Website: bh-photo
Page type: customer-info-address
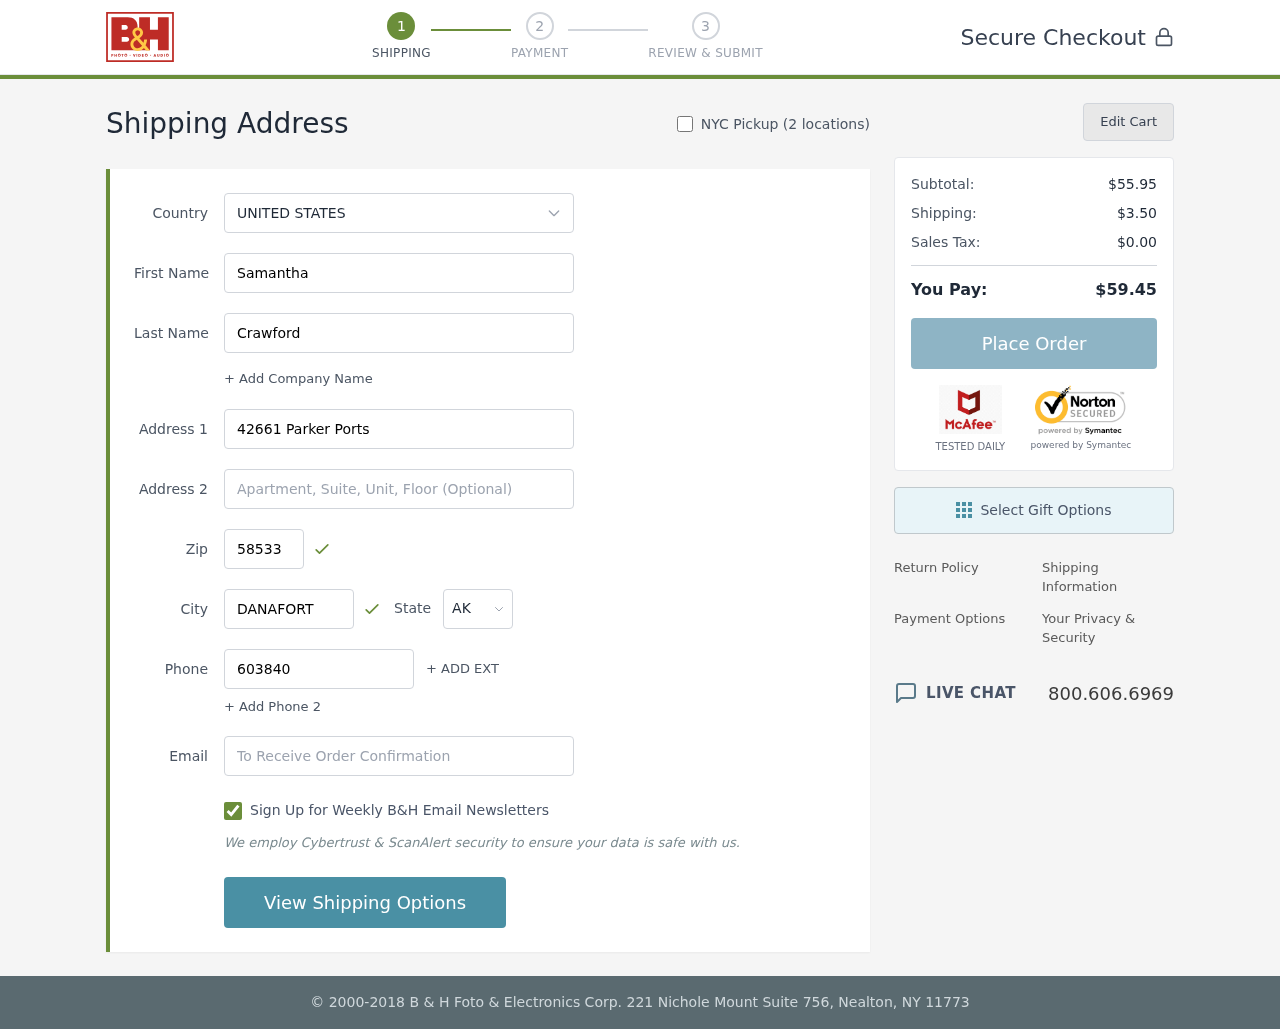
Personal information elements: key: PII_CITY
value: Danafort
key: PII_COUNTRY
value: United States
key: PII_EMAIL
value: samantha_crawford@gmail.com
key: PII_FIRSTNAME
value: Samantha
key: PII_LASTNAME
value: Crawford
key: PII_PHONE
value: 6038407886
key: PII_POSTCODE
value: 58533
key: PII_STATE_ABBR
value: AK
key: PII_STREET
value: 42661 Parker Ports
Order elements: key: ORDER_SUBTOTAL
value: $55.95
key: ORDER_SHIPPING_COST
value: $3.50
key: ORDER_TAX
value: $0.00
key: ORDER_TOTAL
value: $59.45